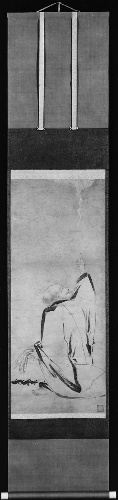
Artist: Shinno Noami
Artist bio: 1397–1471
Date: 15th century
Object type: Hanging scroll
Classification: Paintings
Medium: Hanging scroll; ink on paper
Culture: Japan
Period: Muromachi period (1392–1573)
Dimensions: Image: 31 1/2 × 12 3/8 in. (80 × 31.5 cm)
Overall with mounting: 65 3/8 × 13 1/4 in. (166 × 33.7 cm)
Overall with knobs: 65 3/8 × 15 1/16 in. (166 × 38.2 cm)
Department: Asian Art
Credit line: The Howard Mansfield Collection, Purchase, Rogers Fund, 1936
Accession year: 1936
Repository: Metropolitan Museum of Art, New York, NY
Tags: Men